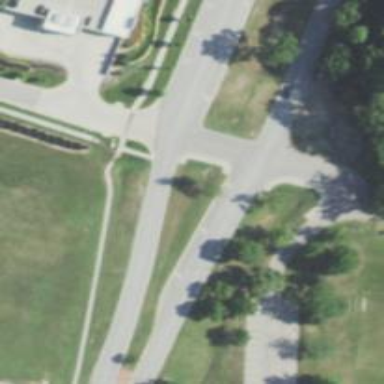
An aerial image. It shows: Road with left marking.